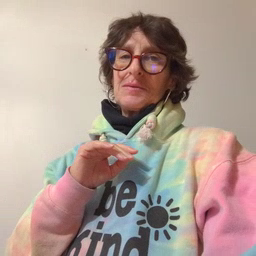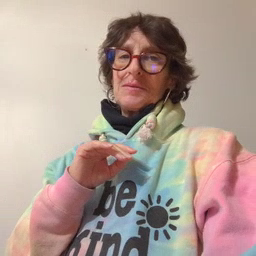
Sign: brown